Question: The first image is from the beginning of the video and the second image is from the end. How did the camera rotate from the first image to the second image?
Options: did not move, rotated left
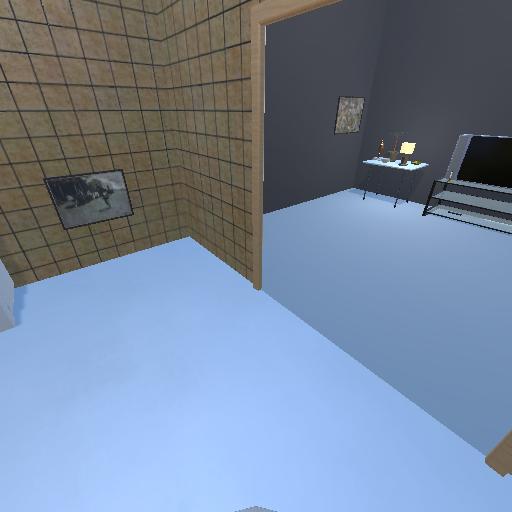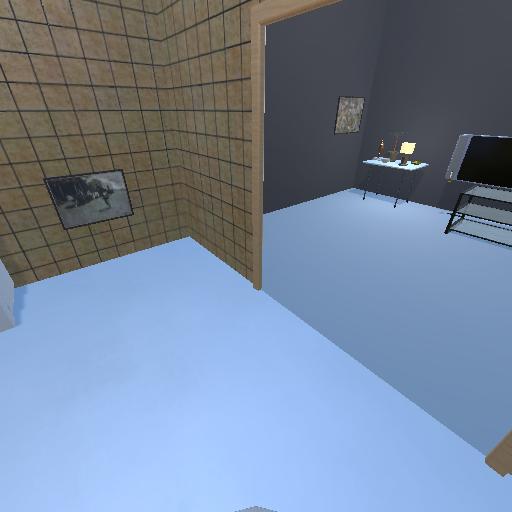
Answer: did not move